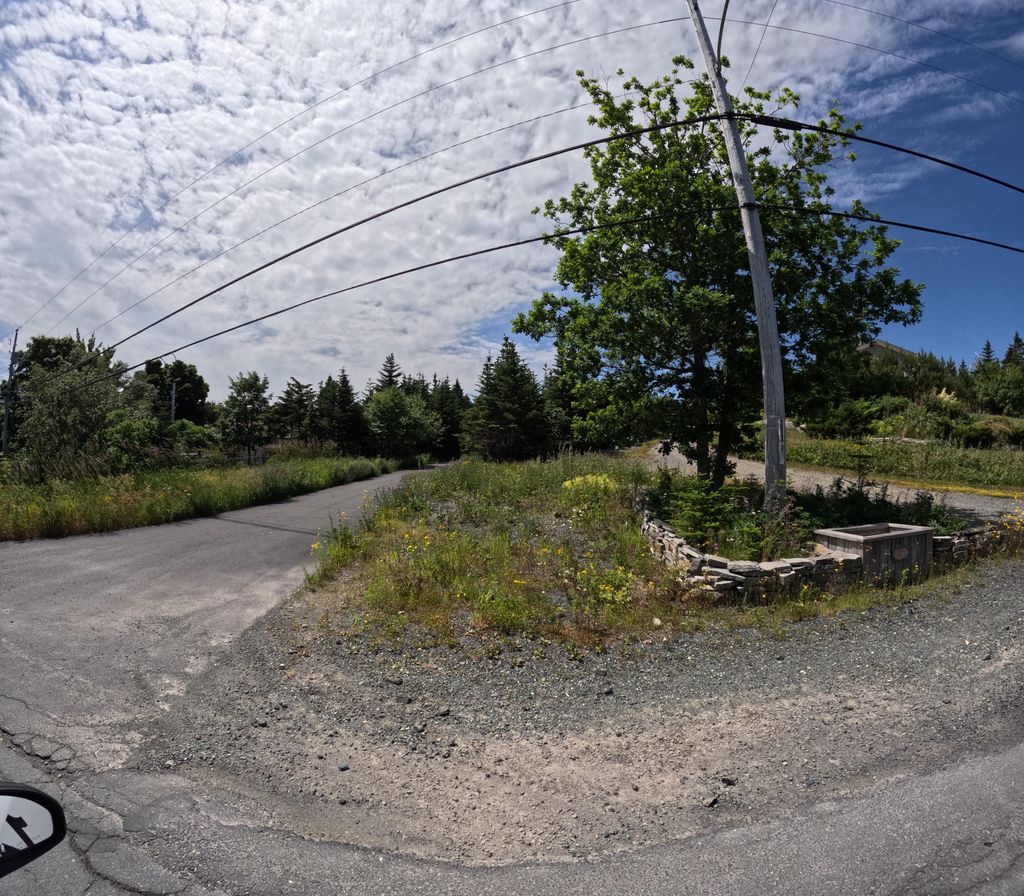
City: st_johns